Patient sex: M
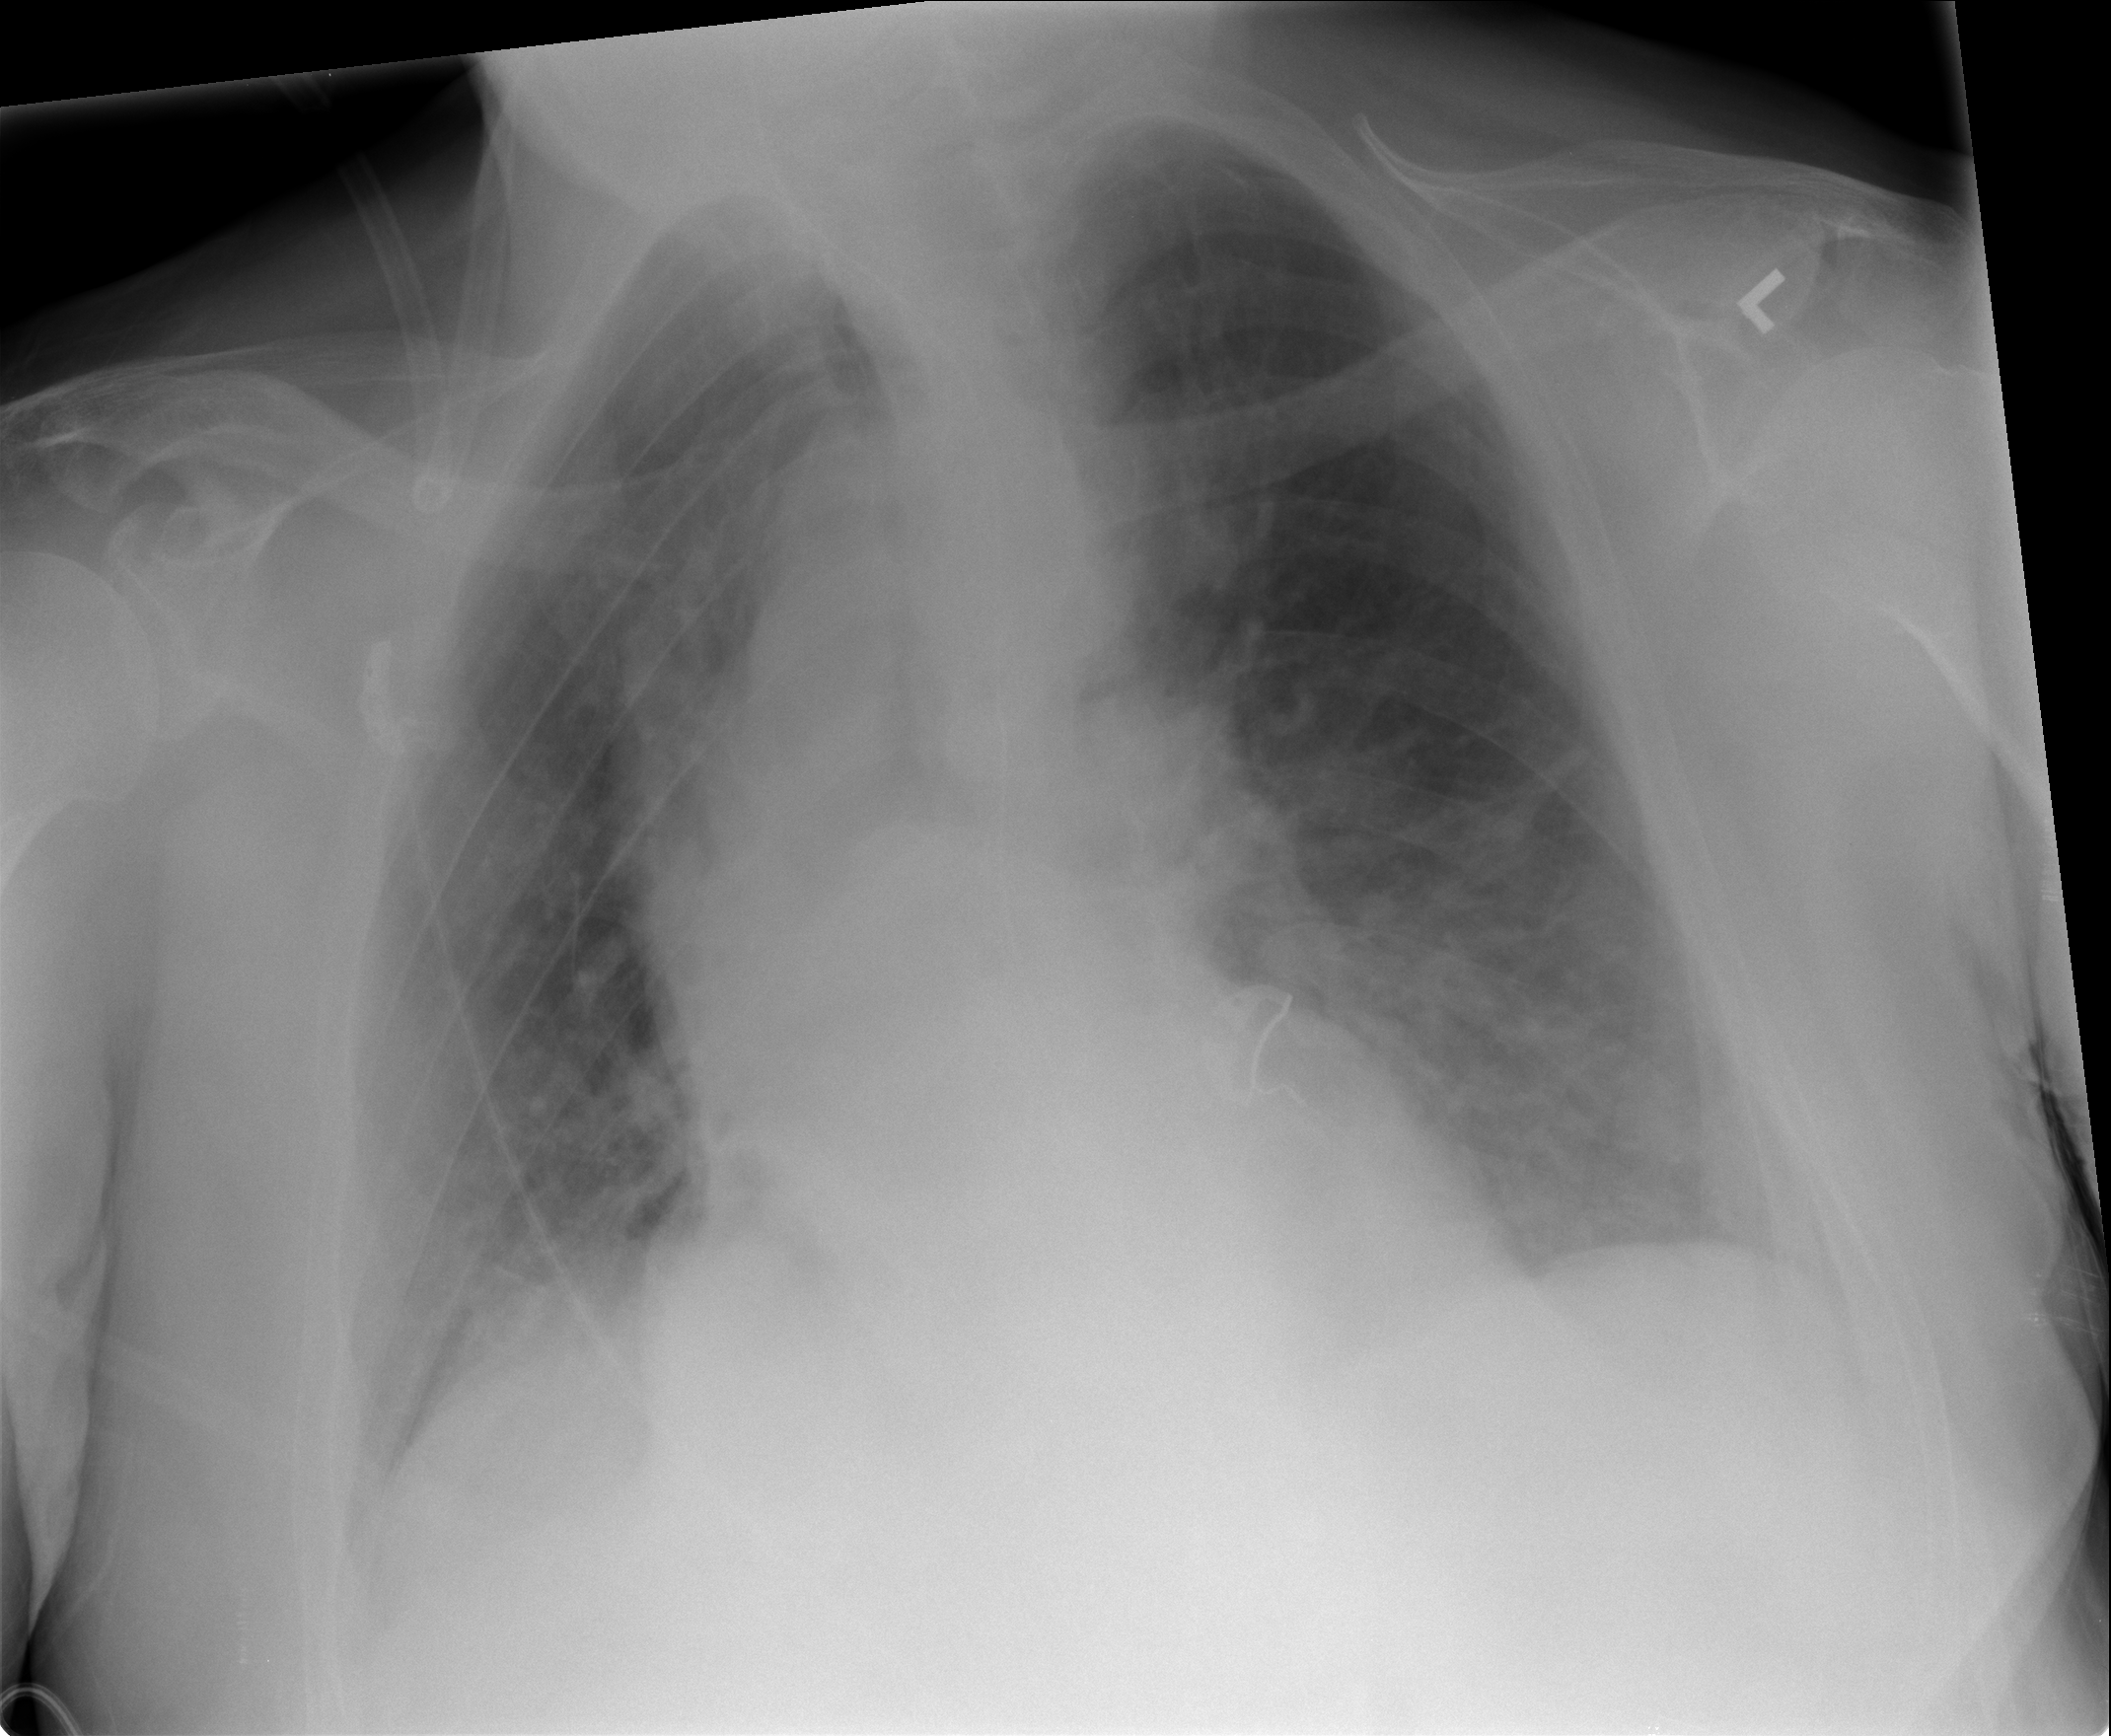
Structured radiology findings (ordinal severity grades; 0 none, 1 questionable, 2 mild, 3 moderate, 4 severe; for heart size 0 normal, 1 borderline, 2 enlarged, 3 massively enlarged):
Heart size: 0
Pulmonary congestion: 1
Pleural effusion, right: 1
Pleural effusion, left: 0
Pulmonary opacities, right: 0
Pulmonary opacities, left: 0
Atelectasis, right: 2
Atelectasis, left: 0